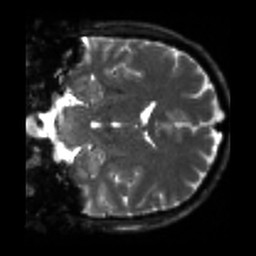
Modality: sbref
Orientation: coronal
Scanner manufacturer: siemens
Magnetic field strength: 3 T
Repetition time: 4 s
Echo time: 0.0594 s